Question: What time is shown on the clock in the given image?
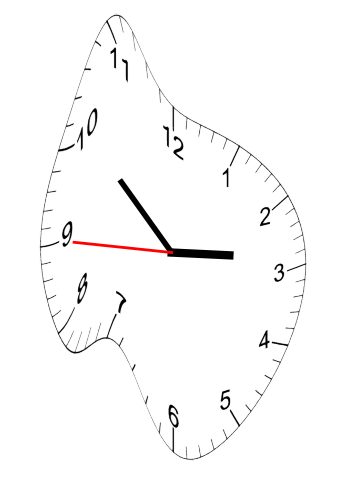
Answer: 02:51:45